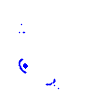
Particle: pion